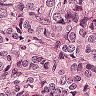
Metastatic tissue present: yes